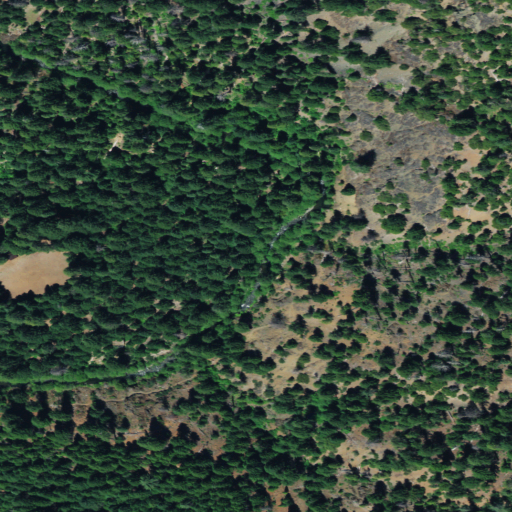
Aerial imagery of valley in California named Morrison Gulch containing evergreen forest, high intensity development, shrub, and open development